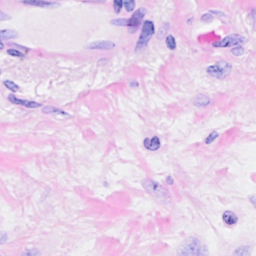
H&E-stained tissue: Breast